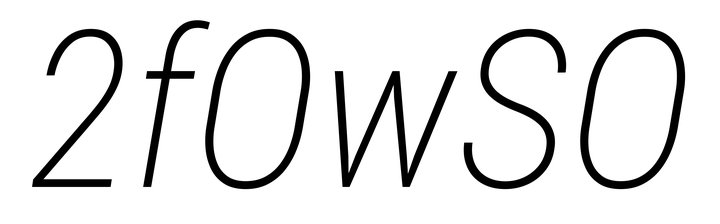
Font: Roboto-Italic_Condensed_ExtraLight_Italic